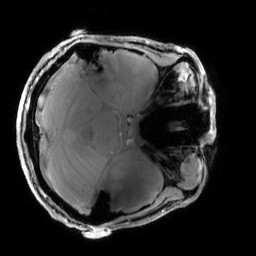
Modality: PDw
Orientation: axial
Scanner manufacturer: siemens
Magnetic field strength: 6.98 T
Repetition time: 1.02 s
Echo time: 0.00244 s